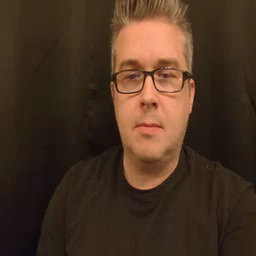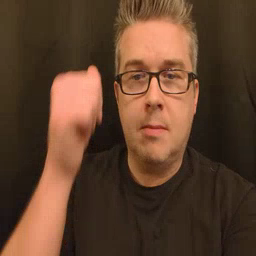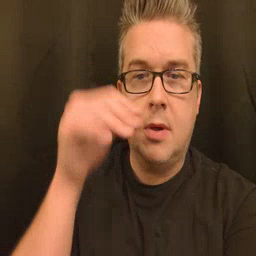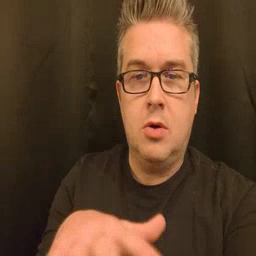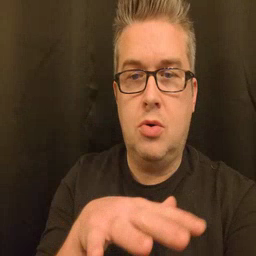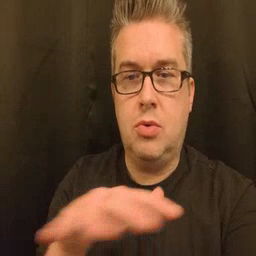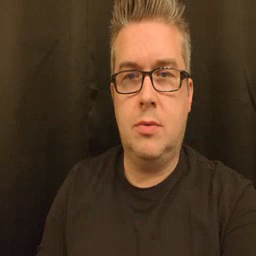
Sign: backyard